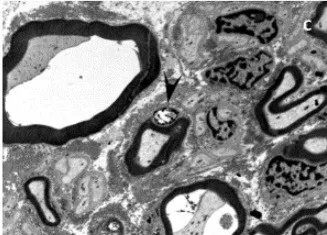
Electron microscopy of the sural nerve of patient I. Electron microscopy showed neurodegenerative processes and inclusions in the Schwann cells of myelinated axons of the sural nerve (A-D). The inclusions are often mixed with glycogen-like granules (C). Membranous vacuolized and optically empty bodies, as well as isolated irregularly contoured electron-dense and sharply delimitable "tufa"-like inclusions (B,C). These inclusions lead to the suspicion of a lysosomal storage disease.
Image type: pathology (van_gieson)